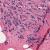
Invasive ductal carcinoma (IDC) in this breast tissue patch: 1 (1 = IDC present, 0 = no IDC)